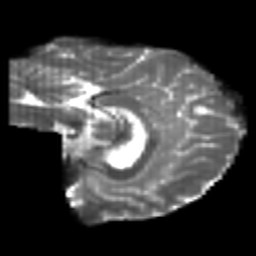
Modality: T2w
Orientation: sagittal
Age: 24
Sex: female
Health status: healthy
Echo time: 0.074 s